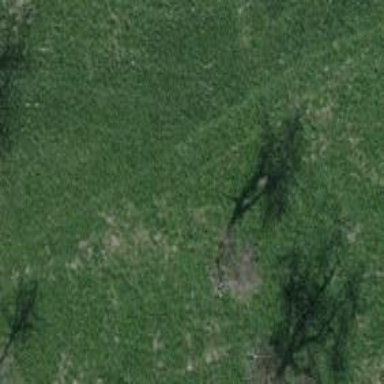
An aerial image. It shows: Single tag "natural: tree."